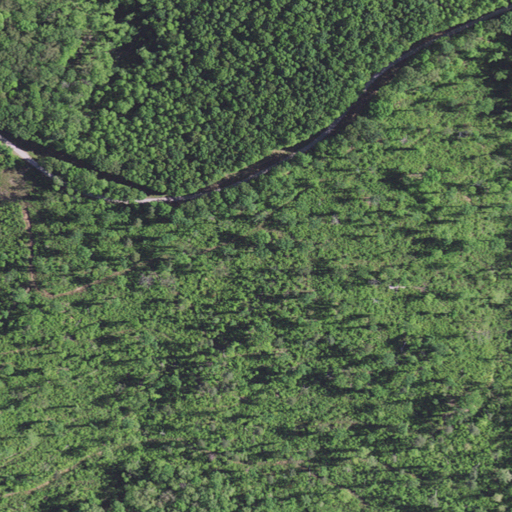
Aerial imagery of ridge(s) in Kentucky named Lime Kiln Ridge containing deciduous forest, open development, evergreen forest, and shrub